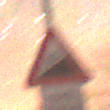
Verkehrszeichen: Steigung10
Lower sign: LaengeEinerStrecke3
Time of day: Night
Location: Outdoor (Nature)
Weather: Clear
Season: NotSpecified
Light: Natural